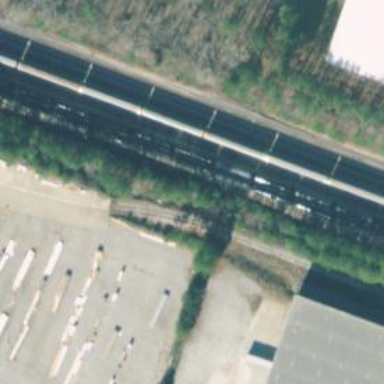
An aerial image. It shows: Railway spur junction.